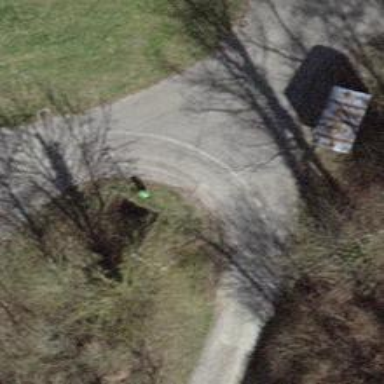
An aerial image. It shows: Guidepost with information.